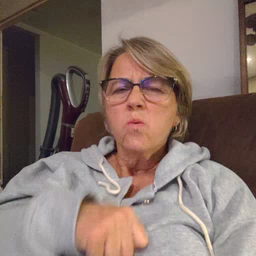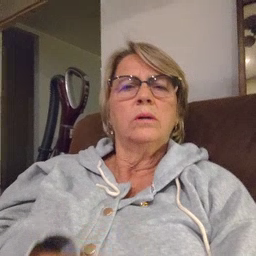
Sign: old